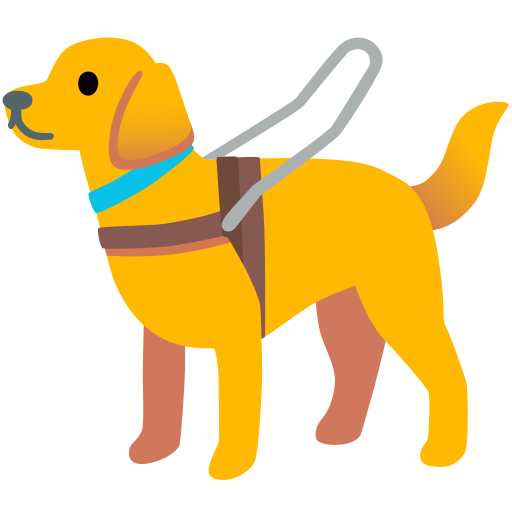
Emoji: 🦮